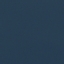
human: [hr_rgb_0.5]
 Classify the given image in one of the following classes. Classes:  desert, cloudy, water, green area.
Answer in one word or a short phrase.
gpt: water